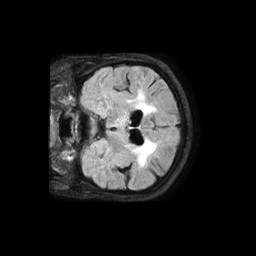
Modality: FLAIR
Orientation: coronal
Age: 64
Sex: female
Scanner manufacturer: philips
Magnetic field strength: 1.5 T
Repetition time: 6 s
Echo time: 0.1024 s